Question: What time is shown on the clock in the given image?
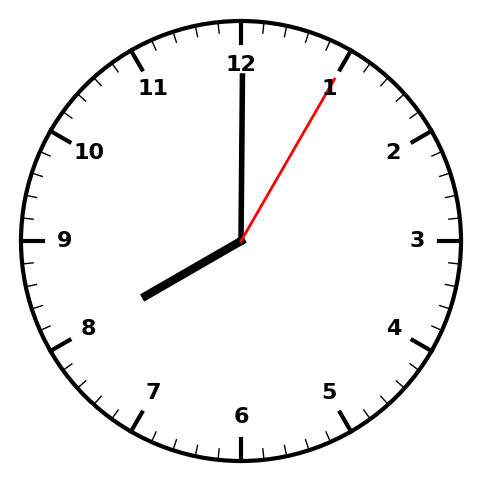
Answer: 08:00:05